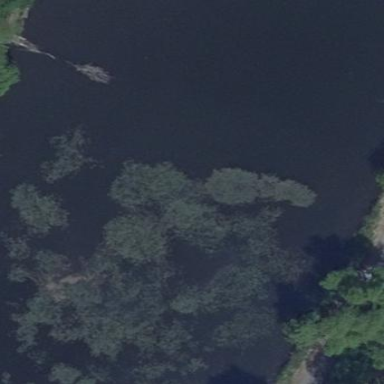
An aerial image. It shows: Serene pond surrounded by nature.